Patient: sex F, age 49
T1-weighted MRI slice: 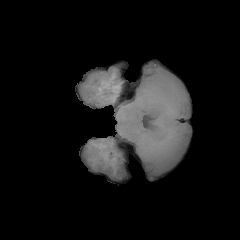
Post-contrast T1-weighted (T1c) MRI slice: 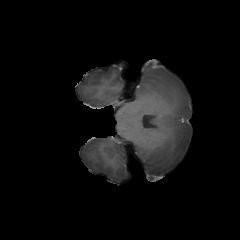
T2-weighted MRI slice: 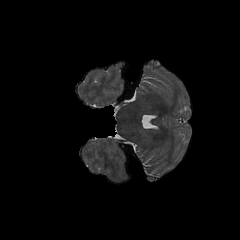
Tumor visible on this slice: no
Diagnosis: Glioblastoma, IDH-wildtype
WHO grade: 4